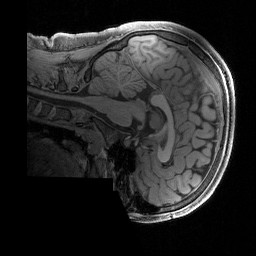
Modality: T1w
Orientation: sagittal